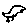
Label: bird